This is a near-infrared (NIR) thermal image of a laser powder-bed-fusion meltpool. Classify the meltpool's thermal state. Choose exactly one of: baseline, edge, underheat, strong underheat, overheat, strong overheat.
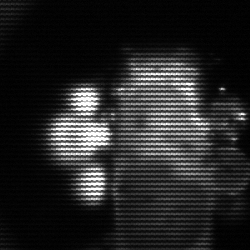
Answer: strong underheat